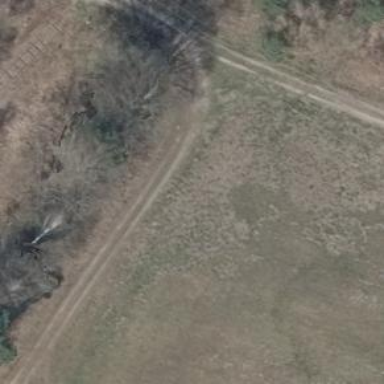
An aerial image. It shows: Compacted track with grade2 level.